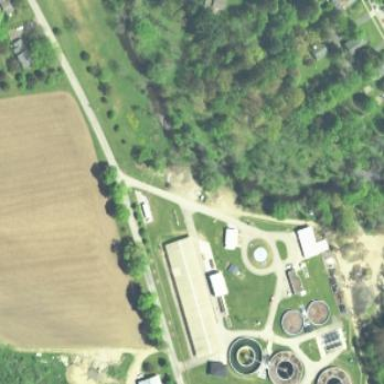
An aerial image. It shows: Wastewater plant.